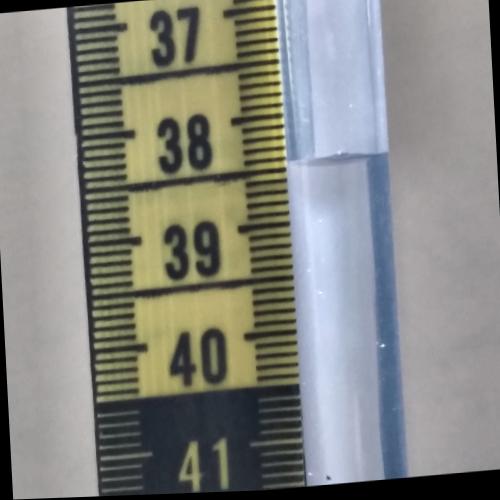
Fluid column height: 38.5 cm